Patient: sex M, age 53
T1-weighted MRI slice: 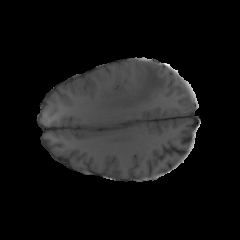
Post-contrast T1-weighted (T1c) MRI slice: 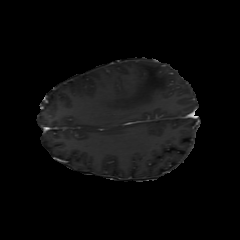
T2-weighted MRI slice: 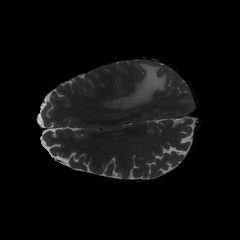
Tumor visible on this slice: yes
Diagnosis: Glioblastoma, IDH-wildtype
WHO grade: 4